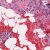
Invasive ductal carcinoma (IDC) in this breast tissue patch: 1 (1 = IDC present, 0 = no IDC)